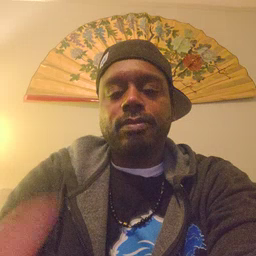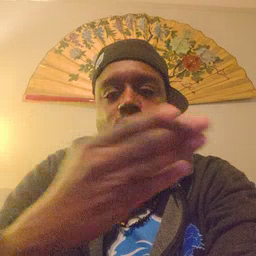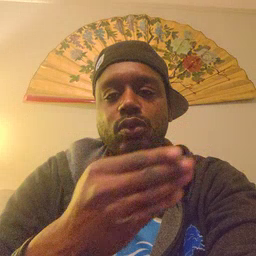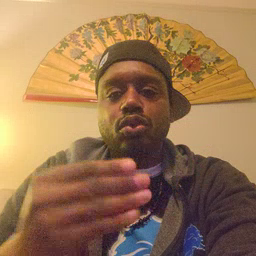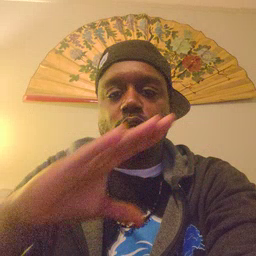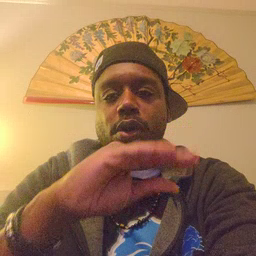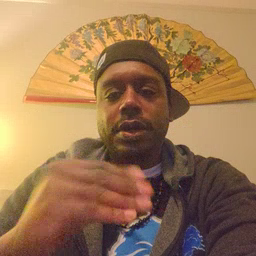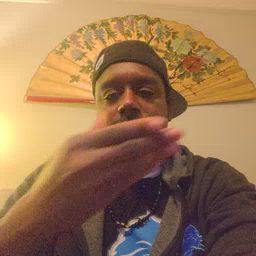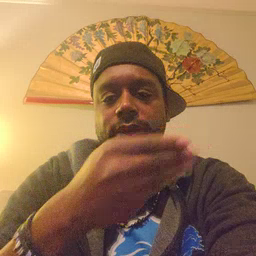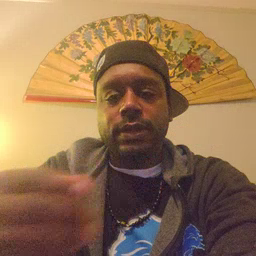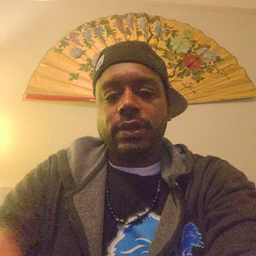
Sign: story